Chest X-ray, PA view. Patient: 34 years old, sex F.
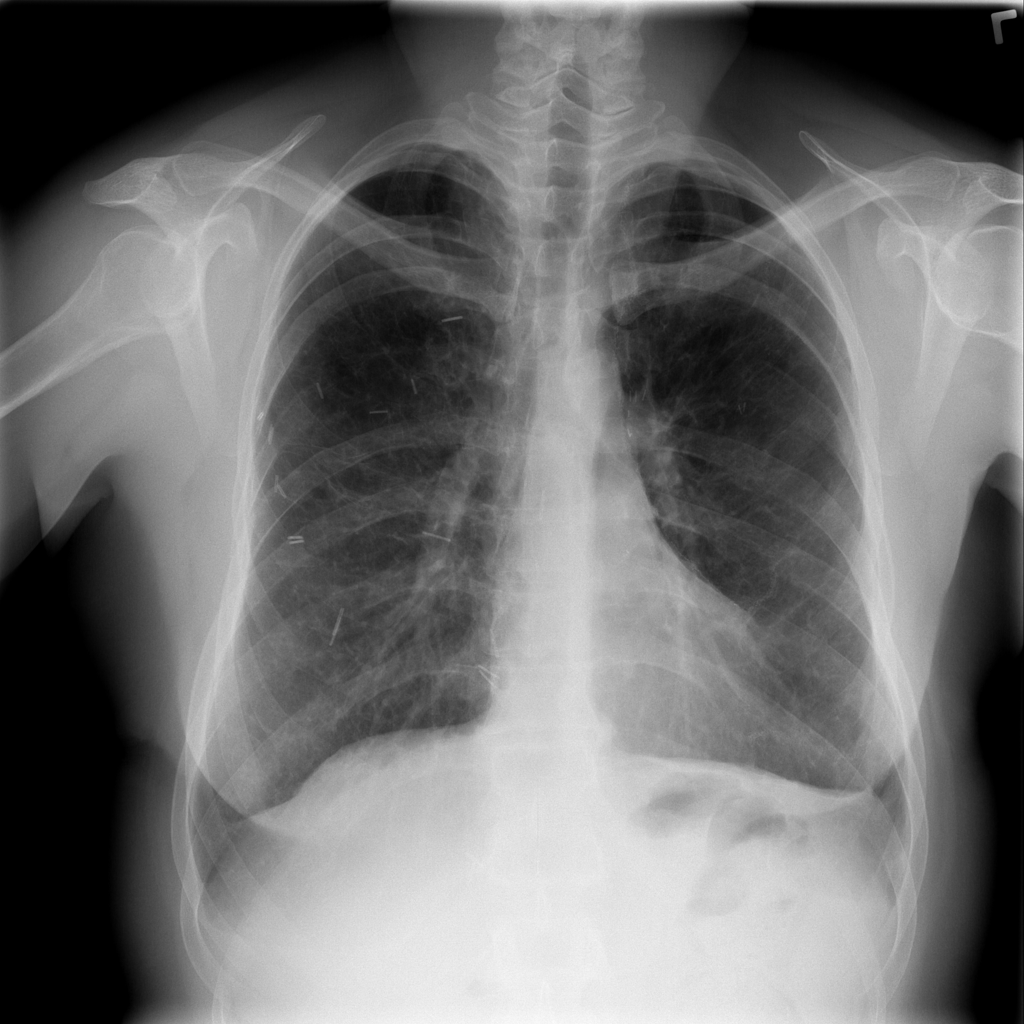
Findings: No Finding